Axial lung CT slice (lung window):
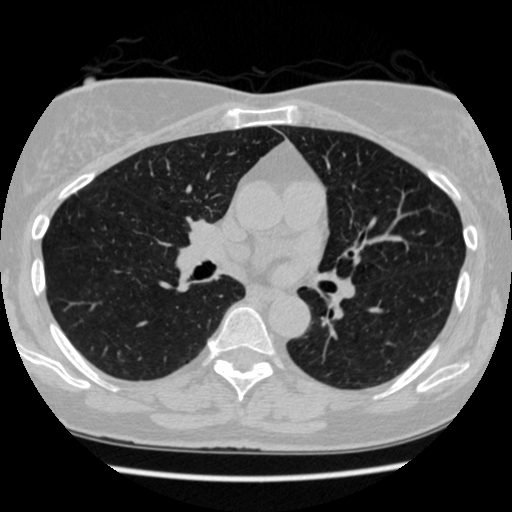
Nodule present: no